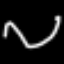
Label: squiggle